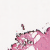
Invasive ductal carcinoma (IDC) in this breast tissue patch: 0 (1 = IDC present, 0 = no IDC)